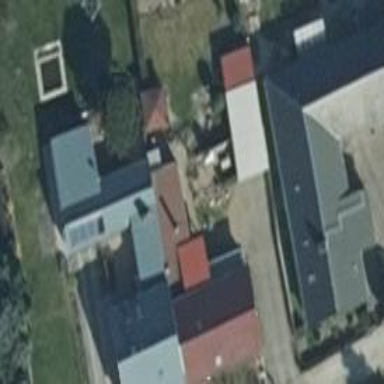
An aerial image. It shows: Residential building.